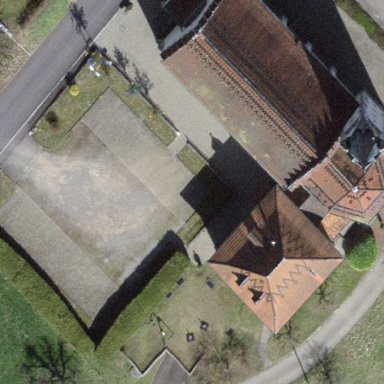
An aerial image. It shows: Building with gabled roof.